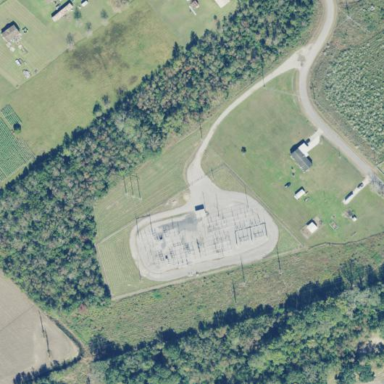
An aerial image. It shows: Power substation with fence around it. The substation is used for switching.